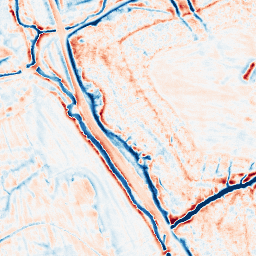
Category: edge_preserving
Decomposition family: bilateral
Decomposition parameters: d: 15
sigma_color: 25
sigma_space: 50
Upsampling method: quintic
Upsampling parameters: scale: 4
Upsampling scale: 4